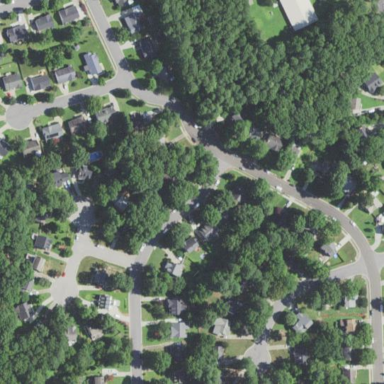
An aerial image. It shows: Residential neighbourhood.